Aerial crown-view tile of a tropical tree (Barro Colorado Island, Panama), acquired 20240918:
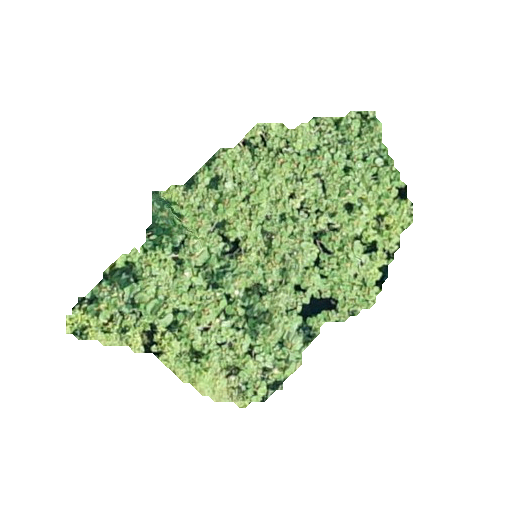
Species: Ochroma pyramidale
GBIF accepted scientific name: Ochroma pyramidale
Crown area: 93.0 m²